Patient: sex M, age 60
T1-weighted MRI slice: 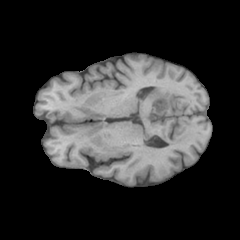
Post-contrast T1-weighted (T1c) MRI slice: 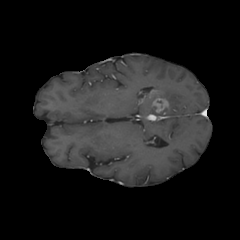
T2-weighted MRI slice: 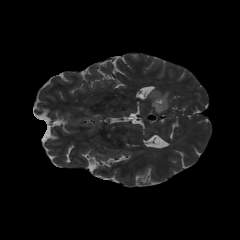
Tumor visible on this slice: yes
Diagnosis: Glioblastoma, IDH-wildtype
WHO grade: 4